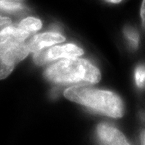
Tissue sample: colon
Magnification: 5.0x
Cell type: Stem and progenitor cells
Senescence state: normal